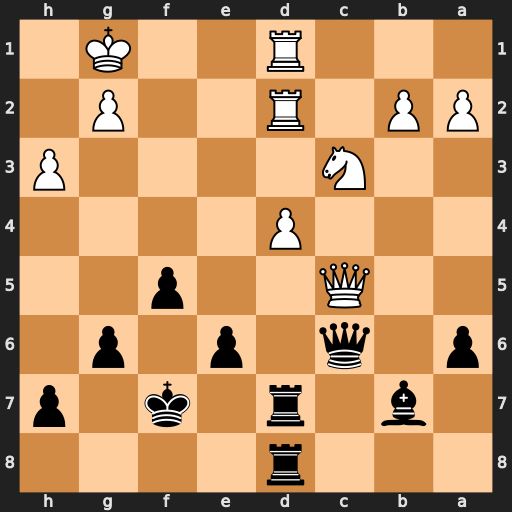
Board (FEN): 3r4/1b1r1k1p/p1q1p1p1/2Q2p2/3P4/2N4P/PP1R2P1/3R2K1
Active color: b
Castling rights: -
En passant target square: -
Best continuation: Qxc5 dxc5 Rxd2 Rxd2 Rxd2